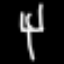
Label: fork